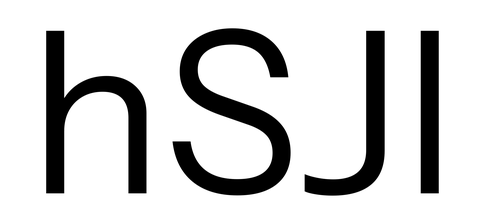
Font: InstrumentSans_Regular